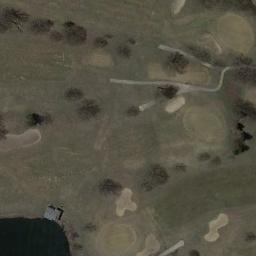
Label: golf_course